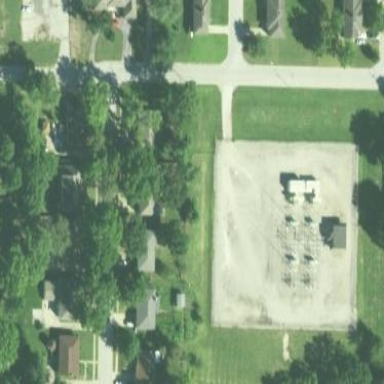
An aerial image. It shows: Distribution-level power substation.